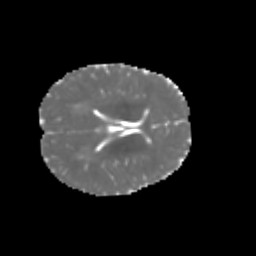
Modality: MD
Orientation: axial
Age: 7
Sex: male
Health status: healthy